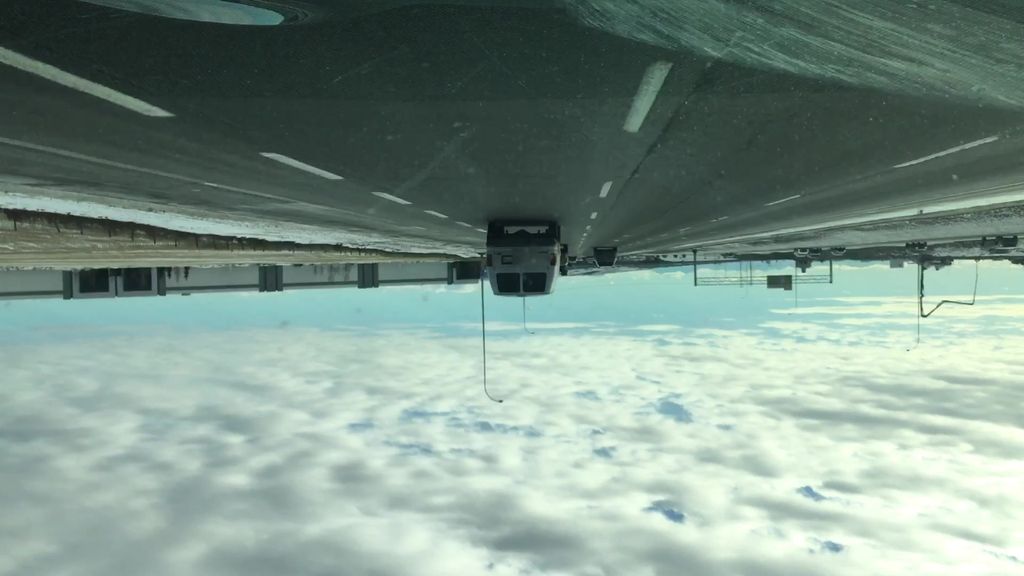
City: calgary